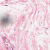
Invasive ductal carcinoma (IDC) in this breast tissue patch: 0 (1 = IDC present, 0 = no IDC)